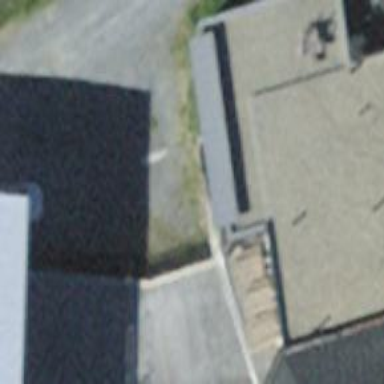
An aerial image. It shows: Café.